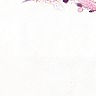
Metastatic tissue present: no